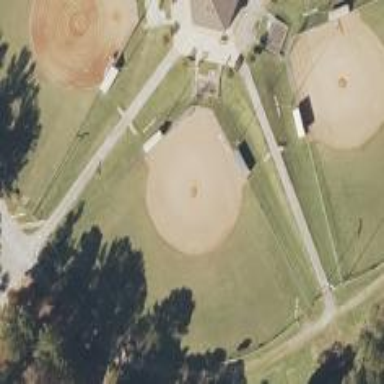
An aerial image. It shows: Baseball pitch for leisure land activities.